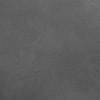
Label: dusty